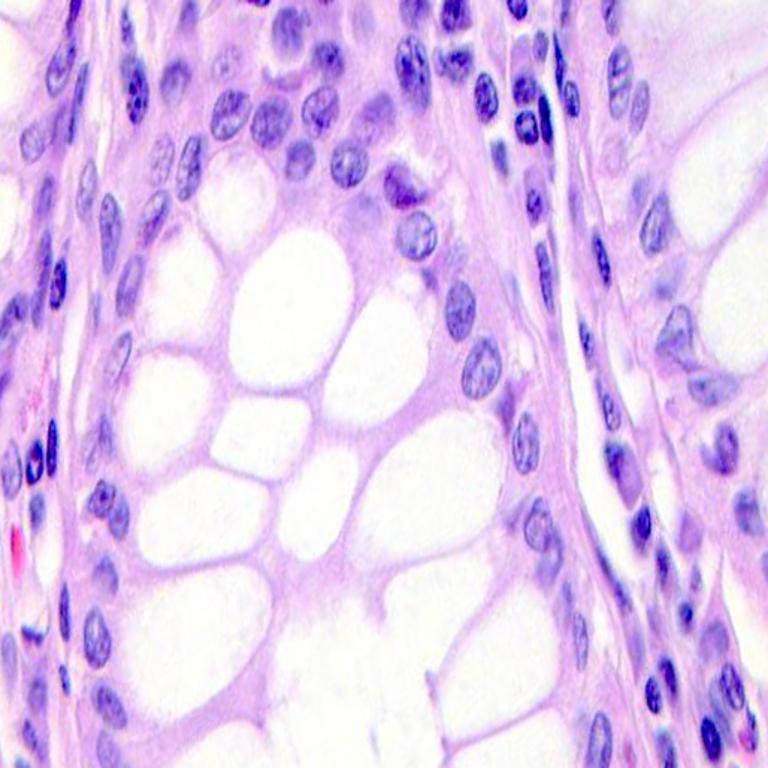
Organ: colon
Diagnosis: benign